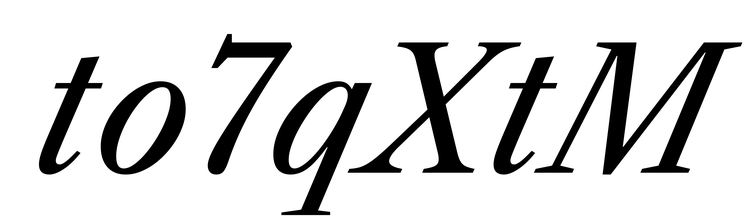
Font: LibreCaslonText-Italic_Italic